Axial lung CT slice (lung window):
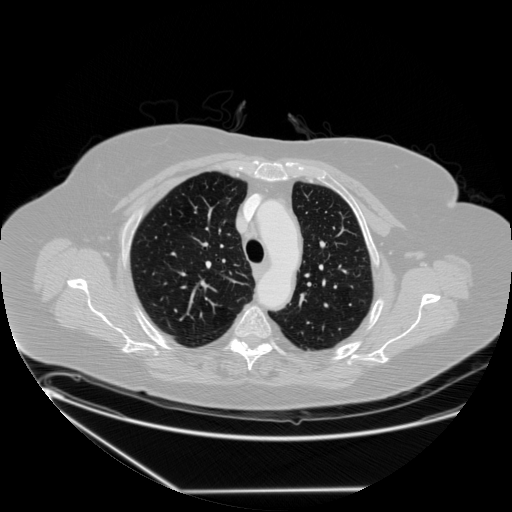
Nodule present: no